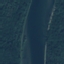
Land use / land cover class: River